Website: walmart
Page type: payment
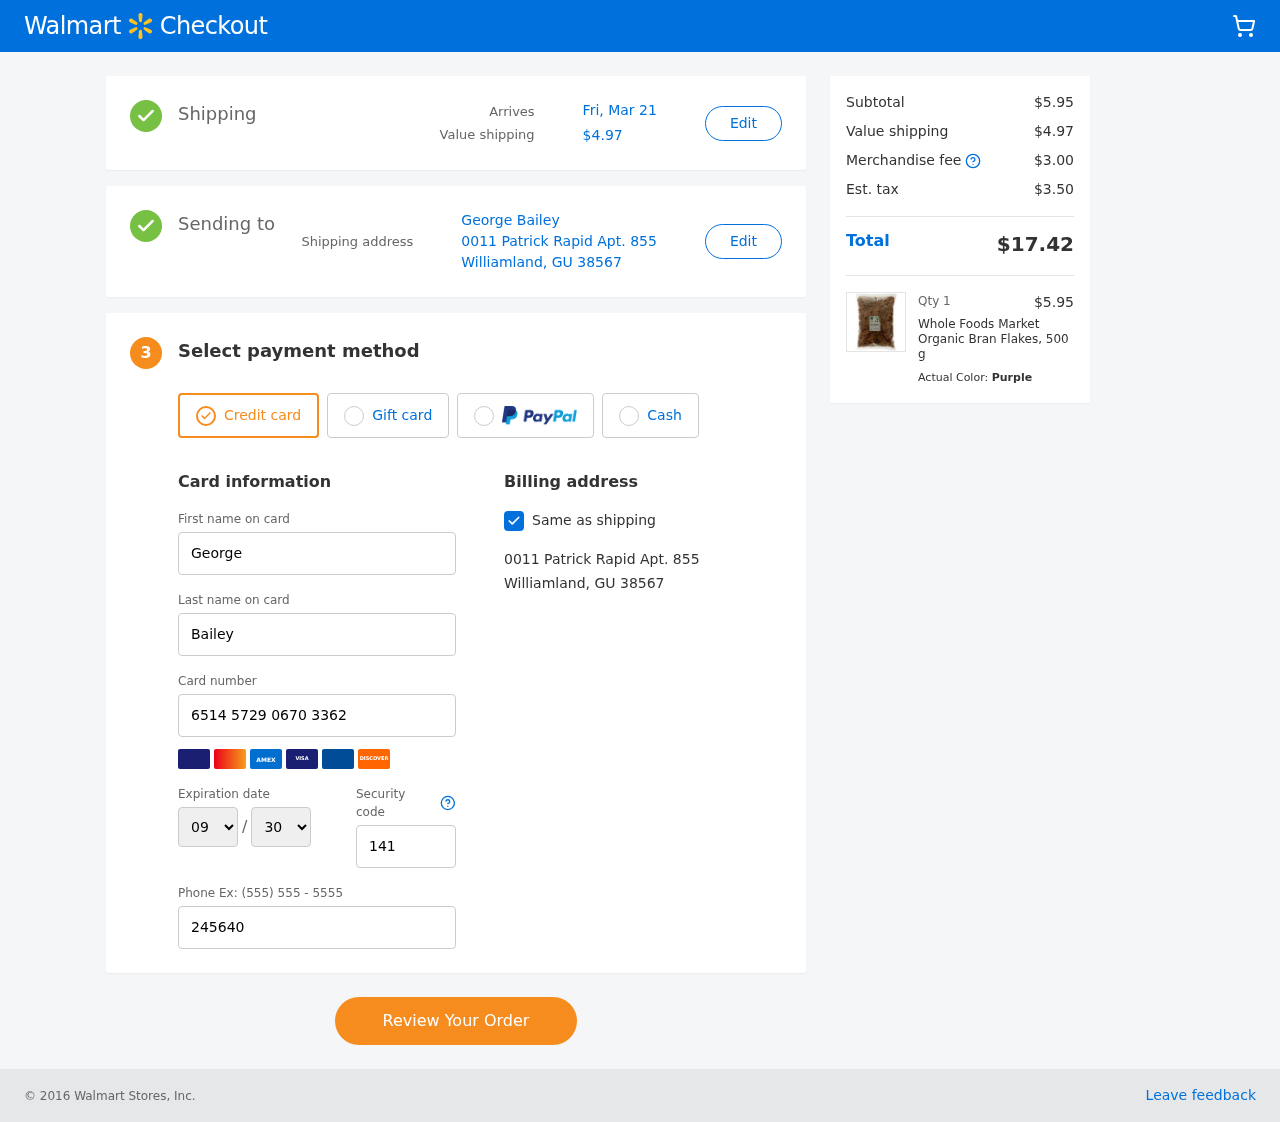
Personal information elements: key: PII_CARD_EXPIRY_MONTH
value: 09
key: PII_CARD_EXPIRY_YEAR
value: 30
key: PII_CITY_STATE_ZIP
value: Williamland, GU 38567
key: PII_FULLNAME
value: George Bailey
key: PII_STREET
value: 0011 Patrick Rapid Apt. 855
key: PII_FIRSTNAME
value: George
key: PII_LASTNAME
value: Bailey
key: PII_CARD_NUMBER
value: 6514 5729 0670 3362
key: PII_CARD_CVV
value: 141
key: PII_PHONE
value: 2456408756
Product elements: key: PRODUCT1_NAME
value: Whole Foods Market Organic Bran Flakes, 500 g
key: PRODUCT1_PRICE
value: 5.95
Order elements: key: ORDER_DELIVERY_DATE
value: Fri, Mar 21
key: ORDER_SHIPPING_COST
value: $4.97
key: ORDER_SUBTOTAL
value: $5.95
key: ORDER_MERCHANDISE_FEE
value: $3.00
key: ORDER_TAX
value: $3.50
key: ORDER_TOTAL
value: $17.42
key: ORDER_NUM_ITEMS
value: Qty 1